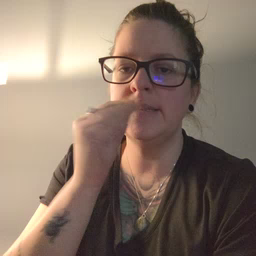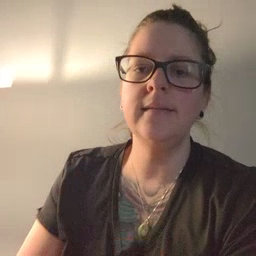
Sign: kiss